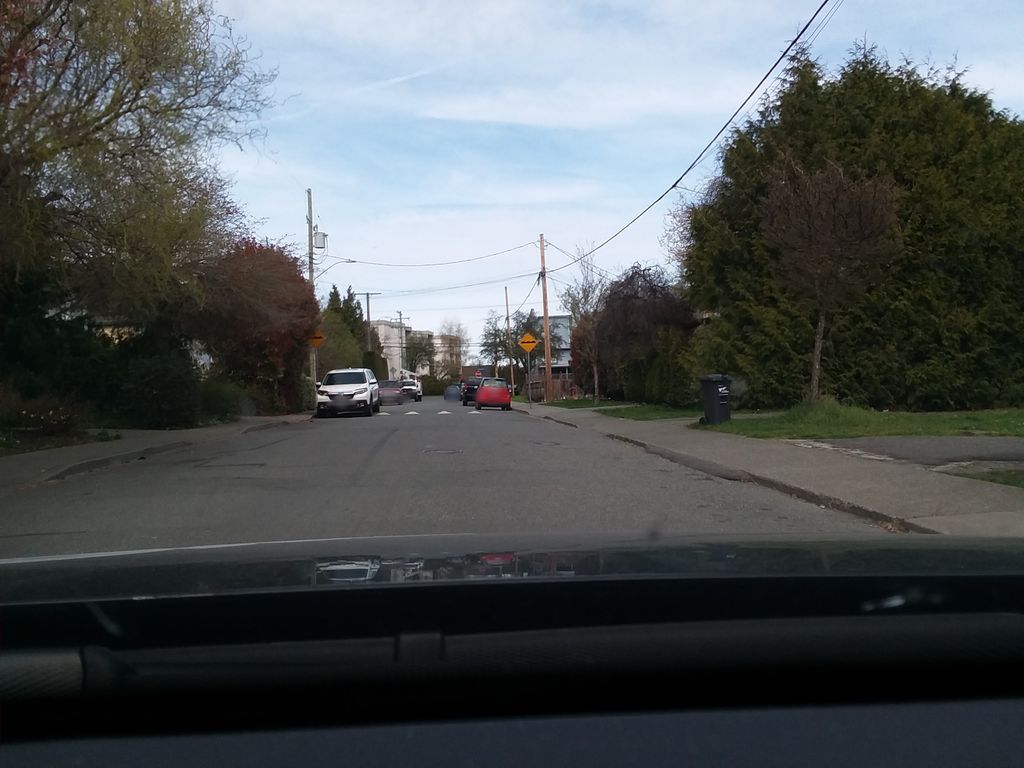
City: victoria